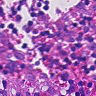
Metastatic tissue present: no